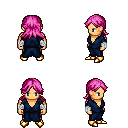
a pixel art fantasy rpg character, male body template, human, tanned skin, blue robe, gold greaves, pink loose hair, white cloth bandages, gold boots, four views (front, back, left, right), 2x2 character sprite sheet, small pixel art, hard edges, no anti-aliasing